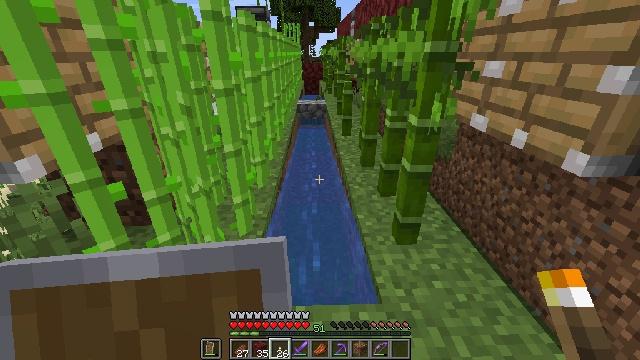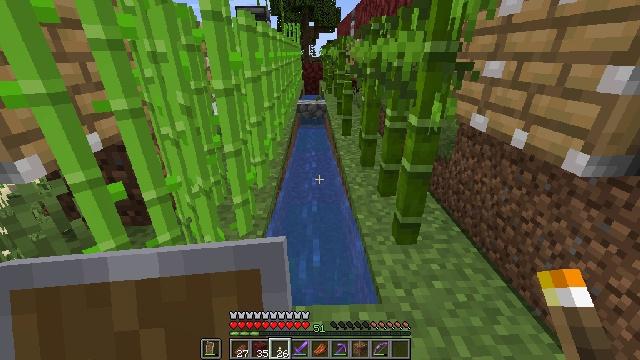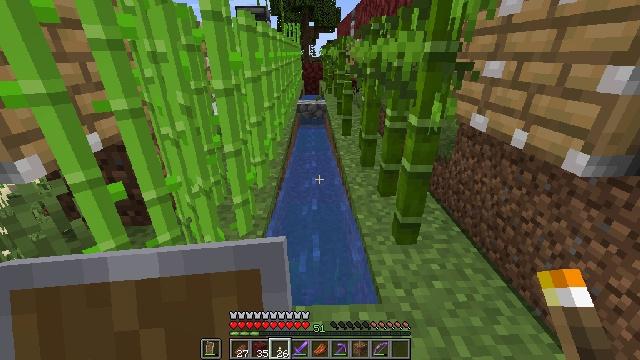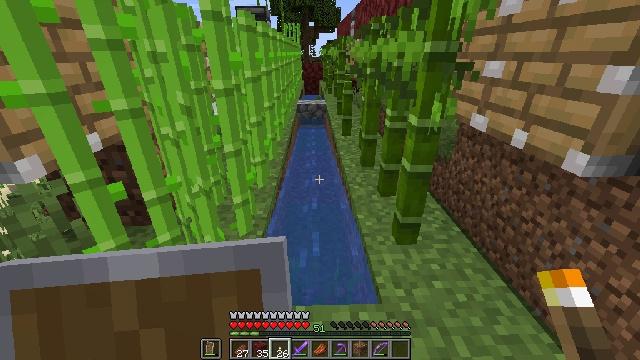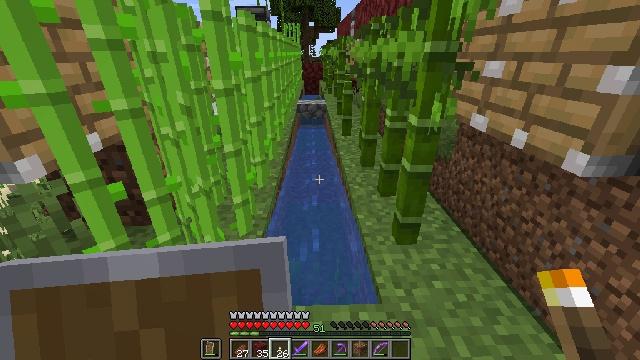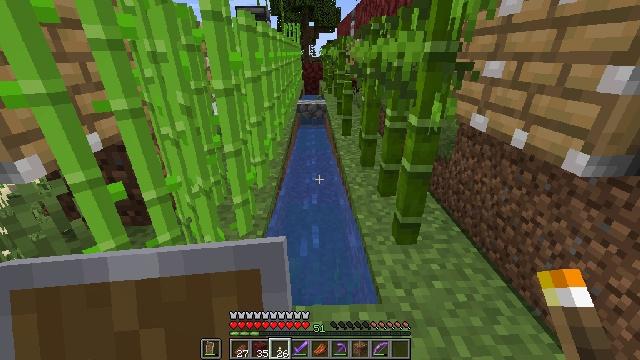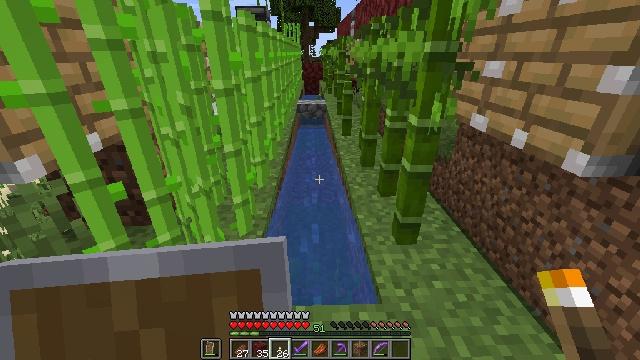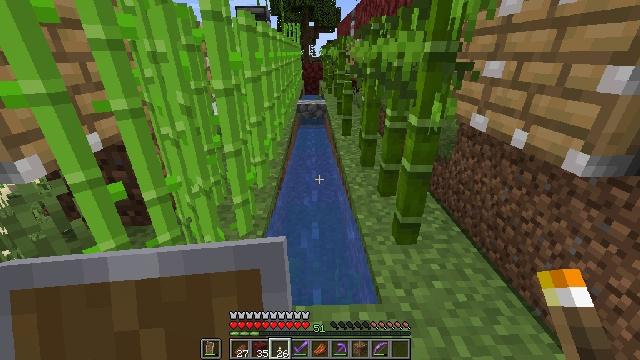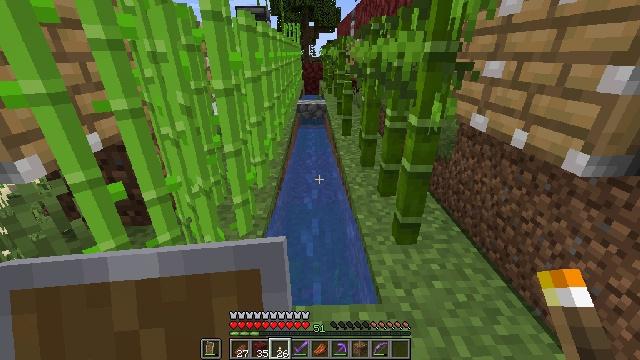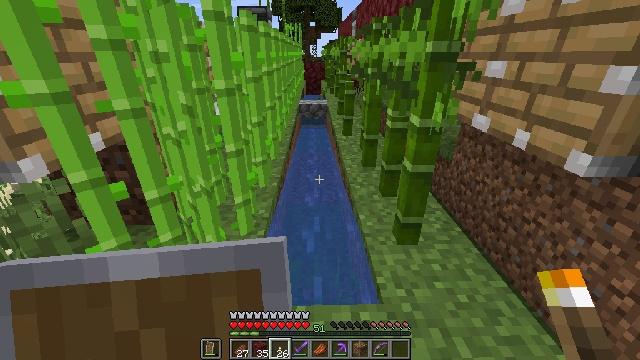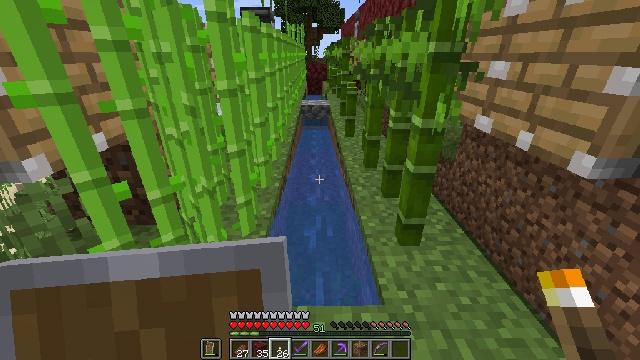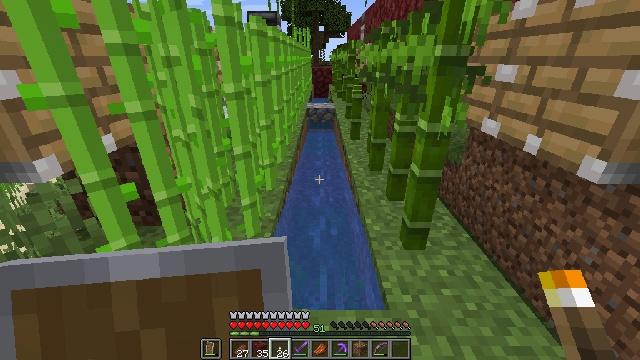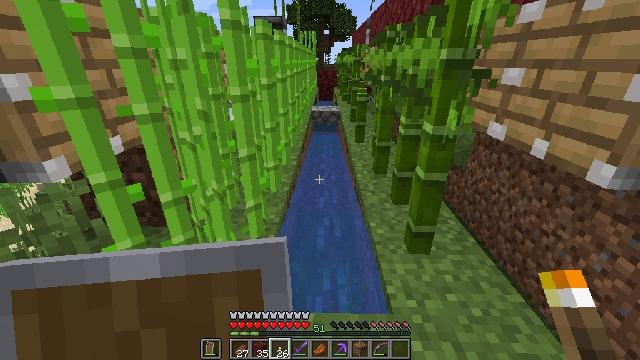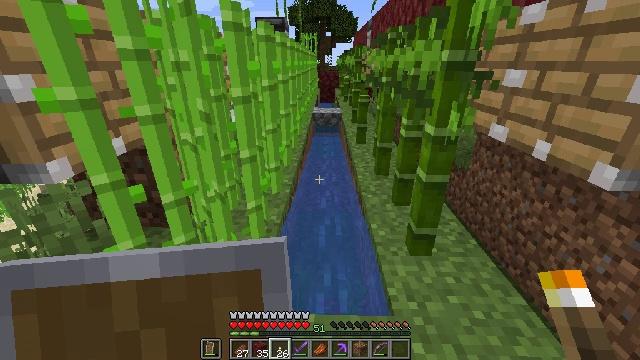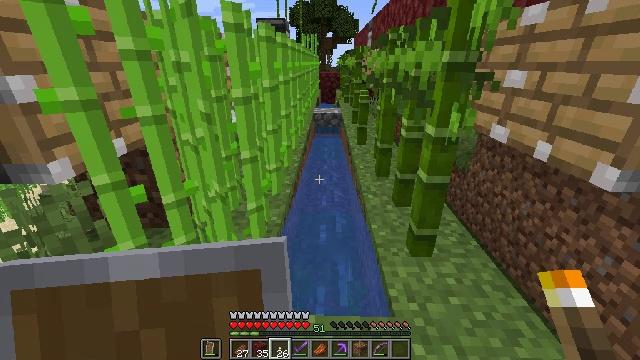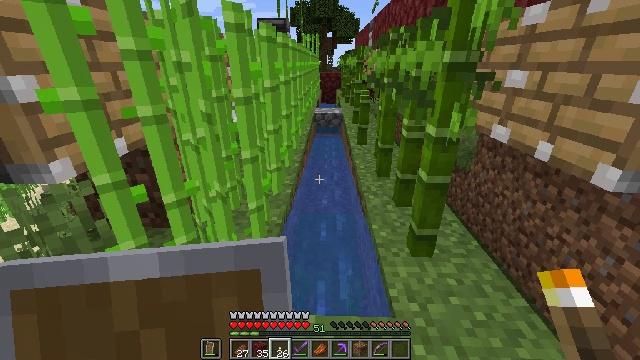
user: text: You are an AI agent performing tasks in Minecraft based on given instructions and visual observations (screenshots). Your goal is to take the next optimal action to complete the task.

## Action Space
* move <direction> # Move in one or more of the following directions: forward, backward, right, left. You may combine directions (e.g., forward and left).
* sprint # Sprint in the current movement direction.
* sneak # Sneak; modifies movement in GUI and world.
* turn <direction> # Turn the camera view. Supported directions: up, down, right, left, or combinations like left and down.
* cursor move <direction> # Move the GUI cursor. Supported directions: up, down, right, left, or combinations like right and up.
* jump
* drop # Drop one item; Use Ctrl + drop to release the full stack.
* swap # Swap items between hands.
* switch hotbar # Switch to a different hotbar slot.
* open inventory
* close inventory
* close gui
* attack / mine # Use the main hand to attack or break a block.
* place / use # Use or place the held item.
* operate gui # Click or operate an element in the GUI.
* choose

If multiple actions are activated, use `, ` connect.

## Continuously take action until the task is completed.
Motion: motion action
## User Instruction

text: Break the cobblestone slab to recycle it.
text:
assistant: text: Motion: no_op
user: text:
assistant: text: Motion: no_op
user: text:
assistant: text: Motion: no_op
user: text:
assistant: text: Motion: no_op
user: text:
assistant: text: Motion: no_op
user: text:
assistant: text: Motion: no_op
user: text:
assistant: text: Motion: no_op
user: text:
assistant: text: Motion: no_op
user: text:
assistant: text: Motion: no_op
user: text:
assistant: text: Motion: no_op
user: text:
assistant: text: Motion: turn left
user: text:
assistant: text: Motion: turn left
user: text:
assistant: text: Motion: no_op
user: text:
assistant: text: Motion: no_op
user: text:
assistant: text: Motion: no_op
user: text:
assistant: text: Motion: no_op
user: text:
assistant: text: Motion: no_op
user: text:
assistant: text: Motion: no_op
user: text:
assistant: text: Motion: no_op
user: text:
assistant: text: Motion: no_op
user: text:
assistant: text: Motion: no_op
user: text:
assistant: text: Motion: no_op
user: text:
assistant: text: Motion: no_op
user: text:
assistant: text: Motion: no_op
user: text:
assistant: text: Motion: no_op
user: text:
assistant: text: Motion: no_op
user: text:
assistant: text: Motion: no_op
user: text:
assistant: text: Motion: no_op
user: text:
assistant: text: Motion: no_op
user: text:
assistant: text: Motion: no_op